Interaction volume radius: 10 \u00c5
Interaction volume height: 10 \u00c5
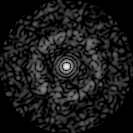
Disorder parameter: 0.8241